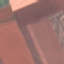
Land use / land cover: AnnualCrop